Question: I'm using Rails helpers to generate buttons and I'm trying to style the buttons with Twitter bootstrap styles for buttons. I've added classes with the ':html' option. The page isn't breaking but the styles aren't showing up.
'''
<%= button_to('Sign Up', new_user_registration_path, :html => {:class => 'btn.btn-large.btn-primary'}) %>
<%= button_to "Sign Up", user_omniauth_authorize_path(:facebook), :html => {:class => 'btn.btn-large.btn-primary'} %>
'''
This is page source for the facebook button
'''
<form action="/users/sign_up" class="button_to" method="post"><div><input html="{:class=&gt;&quot;btn.btn-large.btn-primary&quot;}" type="submit" value="Sign Up" /><input name="authenticity_token" type="hidden" value="QIvZqd9BRV8TMspMvckAUjhC68nm3NTyQCxVRHFA4PE=" /></div></form>
<form action="/users/auth/facebook" class="button_to" method="post"><div><input html="{:class=&gt;&quot;btn.btn-large.btn-primary&quot;}" type="submit" value="Sign Up" /><input name="authenticity_token" type="hidden" value="QIvZqd9BRV8TMspMvckAUjhC68nm3NTyQCxVRHFA4PE=" /></div></form>
'''
any idea what I'm doing wrong?

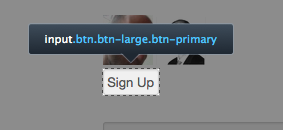
Answer: You just need ':class => "foo"' to set the class of the button, instead of ':html => { :class => "foo" }'. So it should look like this:
'''
<%= button_to('Sign Up', new_user_registration_path, :class => 'btn btn-large btn-primary') %>
'''
This will generate your large primary button.